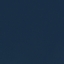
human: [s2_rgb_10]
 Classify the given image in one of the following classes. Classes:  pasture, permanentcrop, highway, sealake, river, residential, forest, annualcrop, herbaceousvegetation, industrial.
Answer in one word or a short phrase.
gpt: SeaLake